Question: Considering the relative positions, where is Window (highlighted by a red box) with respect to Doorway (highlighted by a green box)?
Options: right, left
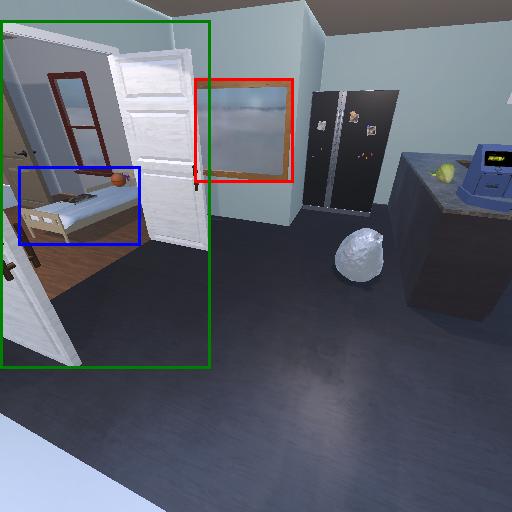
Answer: right